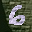
Label: 6